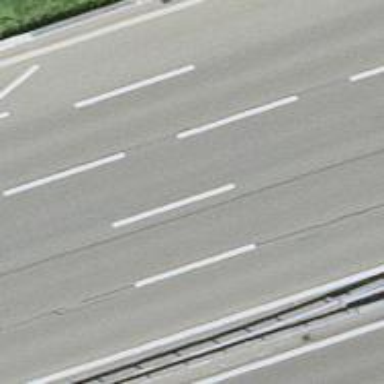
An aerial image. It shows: Asphalt motorway.